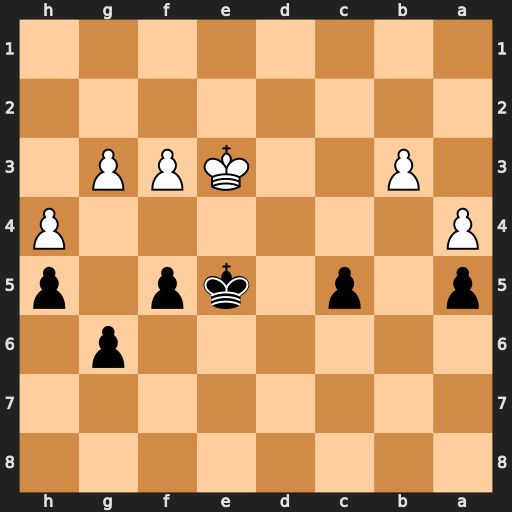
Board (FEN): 8/8/6p1/p1p1kp1p/P6P/1P2KPP1/8/8
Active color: b
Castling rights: -
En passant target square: -
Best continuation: f4+ gxf4+ Kf5 Kf2 Kxf4